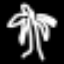
Label: palm tree